Pattern: ColorSpace
Description: Randomly change an image with RGB space to HSV, HLS, LAB, YCrCb, LUV, XYZ, or YUV space.
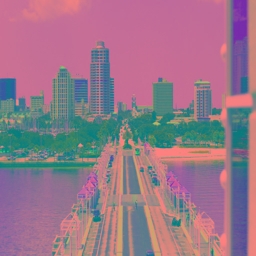
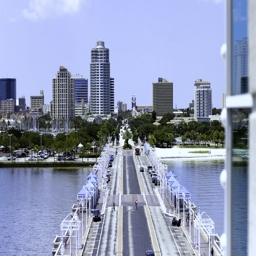
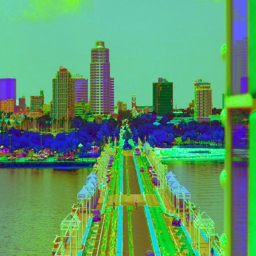
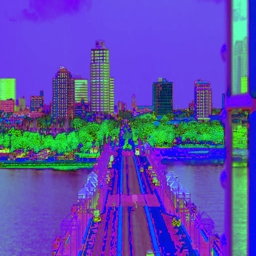